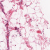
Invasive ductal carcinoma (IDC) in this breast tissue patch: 0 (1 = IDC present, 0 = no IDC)